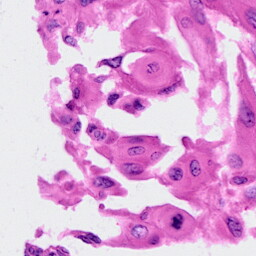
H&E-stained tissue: Cervix